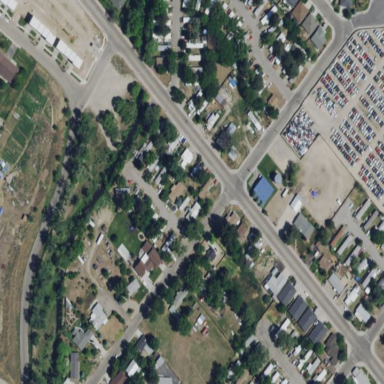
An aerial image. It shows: Residential area designated as trailer park.